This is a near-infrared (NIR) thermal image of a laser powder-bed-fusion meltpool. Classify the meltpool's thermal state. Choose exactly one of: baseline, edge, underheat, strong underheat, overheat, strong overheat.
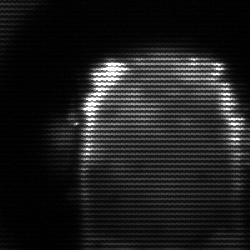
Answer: baseline